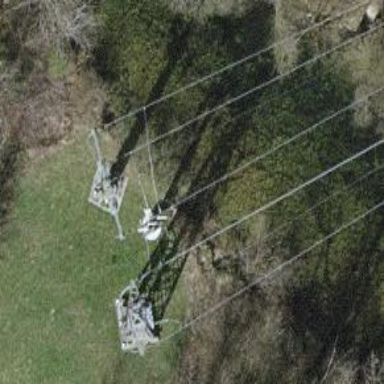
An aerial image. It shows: Minor power line with three cables.